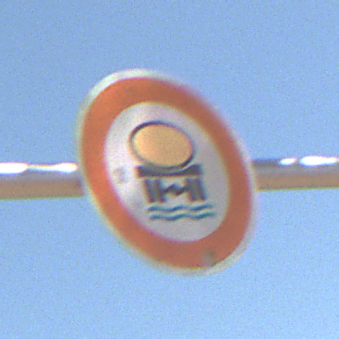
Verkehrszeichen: VerbotFahrzeugeWassergefaehrdenderLadung
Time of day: Midday
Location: Outdoor (Nature)
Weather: Clear
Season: NotSpecified
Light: Natural